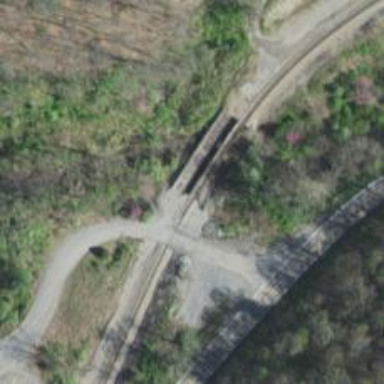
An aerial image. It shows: Bridge over railway line.